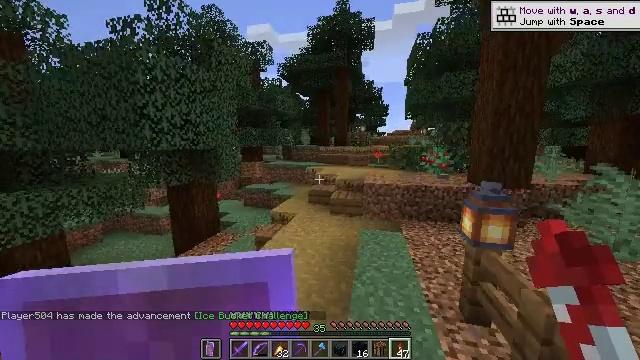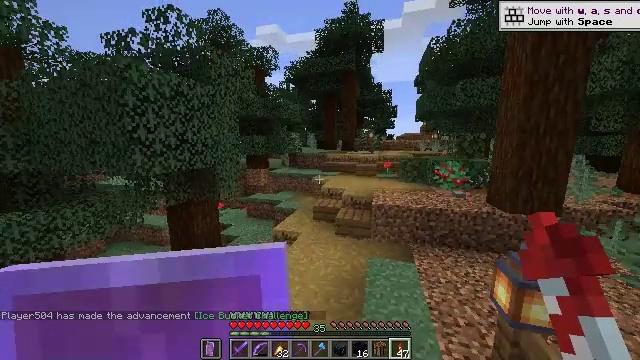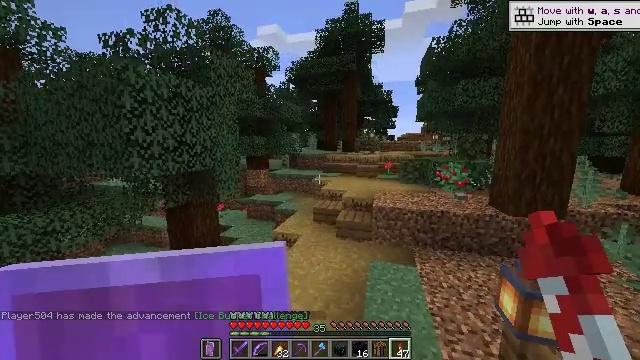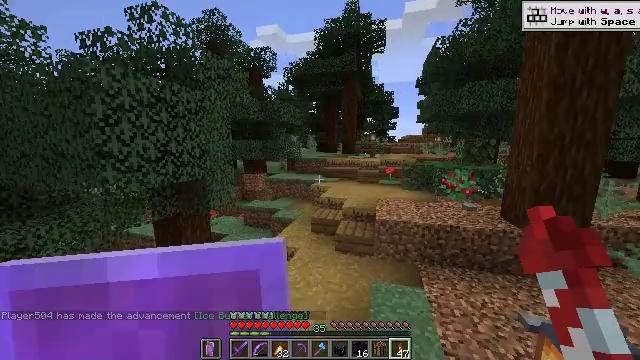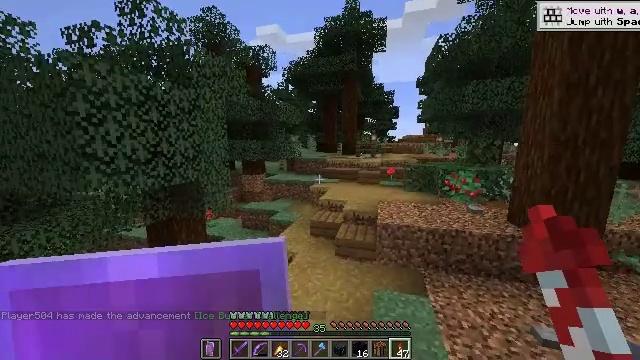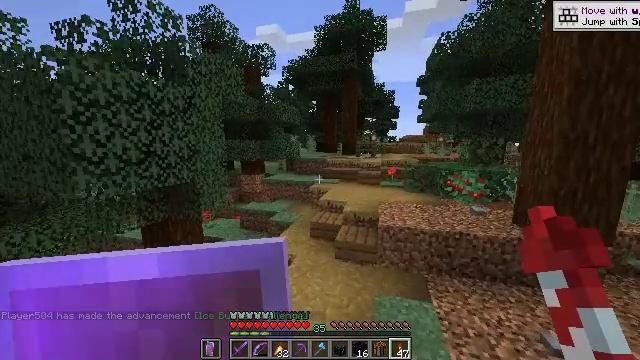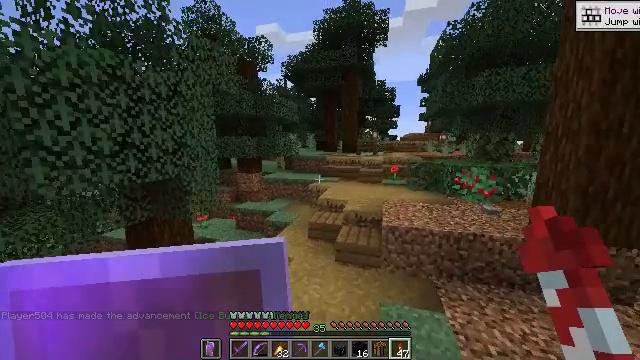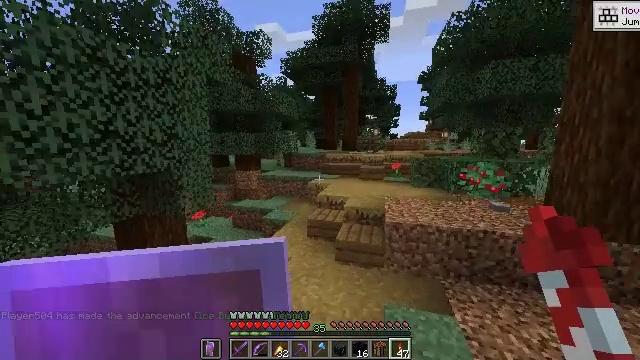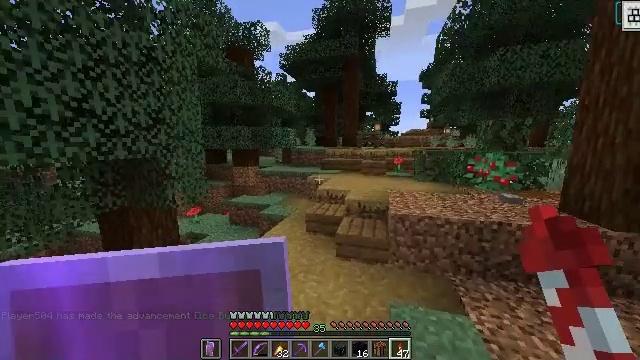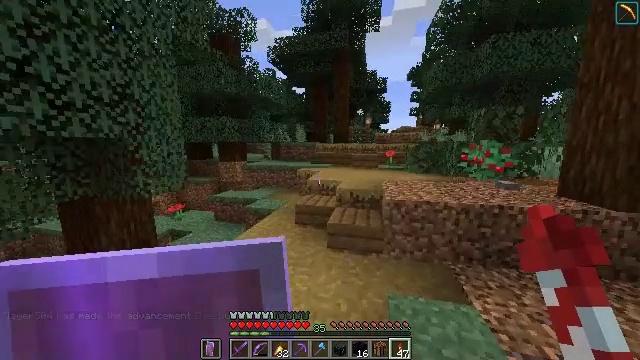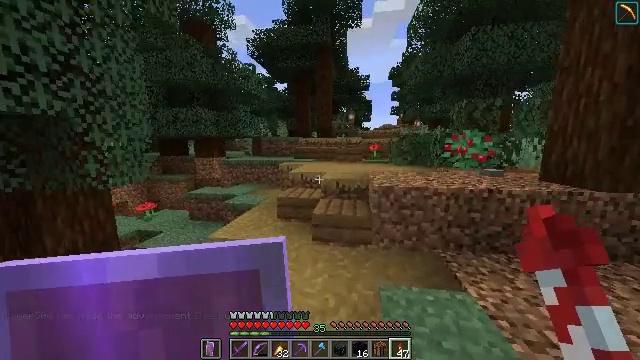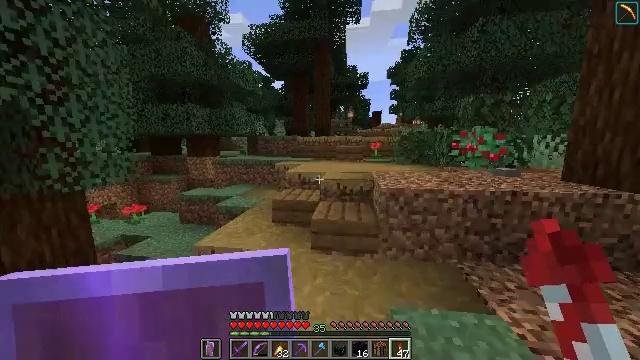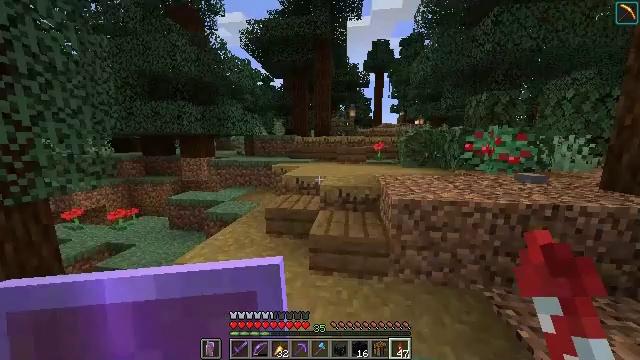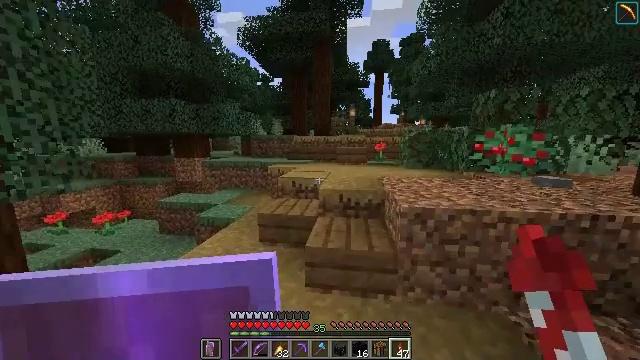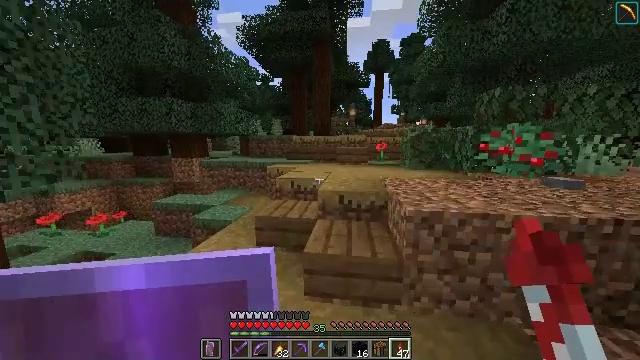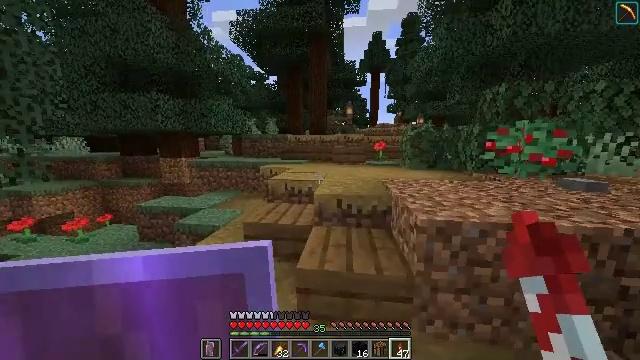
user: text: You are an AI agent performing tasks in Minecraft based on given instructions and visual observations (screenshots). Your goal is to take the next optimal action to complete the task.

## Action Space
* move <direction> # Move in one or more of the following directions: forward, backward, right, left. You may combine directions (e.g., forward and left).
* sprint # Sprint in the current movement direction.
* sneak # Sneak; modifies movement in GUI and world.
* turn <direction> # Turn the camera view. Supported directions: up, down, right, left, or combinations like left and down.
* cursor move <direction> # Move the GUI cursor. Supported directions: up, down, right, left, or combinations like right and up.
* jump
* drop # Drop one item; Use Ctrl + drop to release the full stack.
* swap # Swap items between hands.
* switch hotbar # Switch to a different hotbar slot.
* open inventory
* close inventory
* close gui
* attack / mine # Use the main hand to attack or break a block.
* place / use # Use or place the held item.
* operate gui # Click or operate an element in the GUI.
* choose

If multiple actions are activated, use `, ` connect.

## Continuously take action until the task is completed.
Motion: motion action
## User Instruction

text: Craft the light gray carpet with light gray wool.
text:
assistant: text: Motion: move forward, sprint, turn left, attack / mine, jump
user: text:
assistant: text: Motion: move forward, sprint, attack / mine, jump
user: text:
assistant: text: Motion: move forward, sprint, attack / mine, jump
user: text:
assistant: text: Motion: move forward, sprint, attack / mine
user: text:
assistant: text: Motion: move forward, sprint, attack / mine
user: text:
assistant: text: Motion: move forward, sprint, attack / mine
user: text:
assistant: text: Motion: move forward, sprint, attack / mine
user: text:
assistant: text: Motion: move forward, sprint, attack / mine
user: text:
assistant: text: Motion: move forward, sprint, turn right, attack / mine
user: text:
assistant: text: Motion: move forward, sprint, turn right, attack / mine
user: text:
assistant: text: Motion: move forward, sprint, attack / mine
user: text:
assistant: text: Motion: move forward, sprint, attack / mine
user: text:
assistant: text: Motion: move forward, sprint, attack / mine
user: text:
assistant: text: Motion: move forward, sprint, attack / mine
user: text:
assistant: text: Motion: move forward, sprint, turn right, attack / mine
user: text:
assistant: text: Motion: move forward, sprint, attack / mine
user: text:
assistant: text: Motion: move forward, sprint, turn right, attack / mine
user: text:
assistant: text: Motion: move forward, sprint, turn right, attack / mine
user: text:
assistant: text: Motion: move forward, sprint, turn right, attack / mine
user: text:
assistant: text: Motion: move forward, sprint, attack / mine
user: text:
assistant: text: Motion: move forward, sprint, attack / mine
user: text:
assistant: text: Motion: move forward, sprint, attack / mine
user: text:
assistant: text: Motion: move forward, sprint, attack / mine
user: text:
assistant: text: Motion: move forward, sprint, attack / mine
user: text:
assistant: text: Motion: move forward, sprint, attack / mine
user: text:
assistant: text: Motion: move forward, sprint, attack / mine
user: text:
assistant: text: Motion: move forward, sprint, attack / mine
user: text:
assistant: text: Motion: move forward, sprint, turn right, attack / mine
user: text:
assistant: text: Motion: move forward, sprint, attack / mine
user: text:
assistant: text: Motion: move forward, sprint, attack / mine